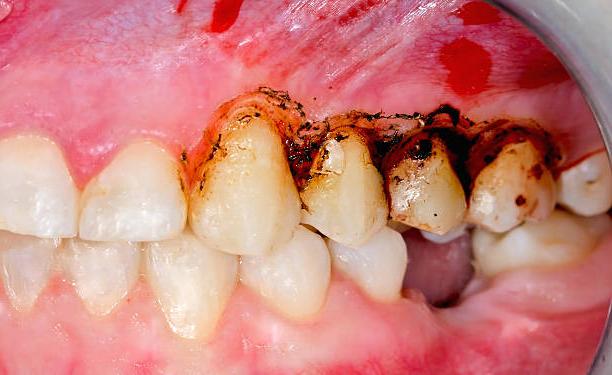
Condition: Calculus